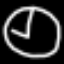
Label: clock